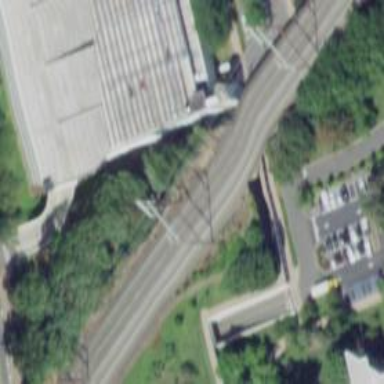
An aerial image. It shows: Bridge over railway with electrified contact lines.